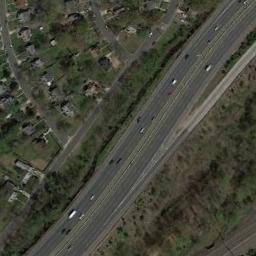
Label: freeway